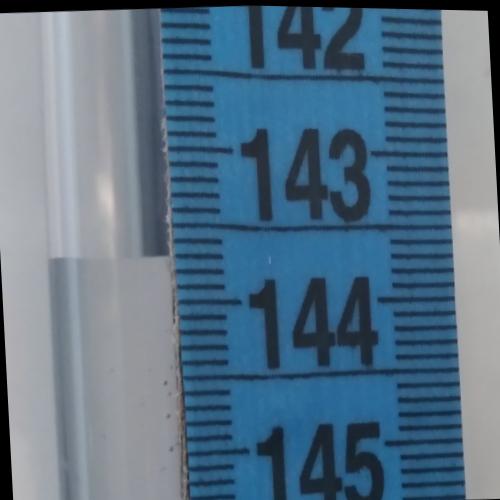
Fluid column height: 143.7 cm